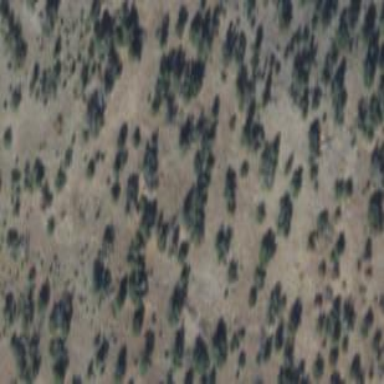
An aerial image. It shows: Patch of scrub vegetation.